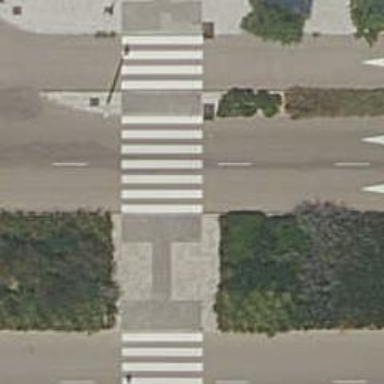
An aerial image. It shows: Uncontrolled crossing on the road.